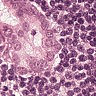
Metastatic tissue present: yes